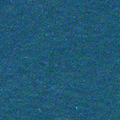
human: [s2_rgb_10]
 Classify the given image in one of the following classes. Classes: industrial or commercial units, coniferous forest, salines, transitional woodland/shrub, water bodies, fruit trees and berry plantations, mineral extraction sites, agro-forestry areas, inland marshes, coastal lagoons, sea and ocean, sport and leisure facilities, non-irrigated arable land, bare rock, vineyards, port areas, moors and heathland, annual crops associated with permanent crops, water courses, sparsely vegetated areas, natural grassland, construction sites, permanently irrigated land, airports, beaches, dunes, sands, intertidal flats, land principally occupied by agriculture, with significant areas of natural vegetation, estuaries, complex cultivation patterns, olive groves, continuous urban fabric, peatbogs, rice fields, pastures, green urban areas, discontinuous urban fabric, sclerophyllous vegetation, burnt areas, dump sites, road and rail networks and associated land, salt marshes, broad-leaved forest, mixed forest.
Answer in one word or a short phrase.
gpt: sea and ocean